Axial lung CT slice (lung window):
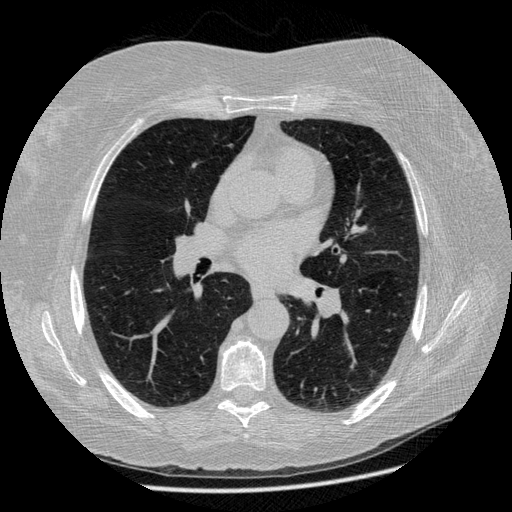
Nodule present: no